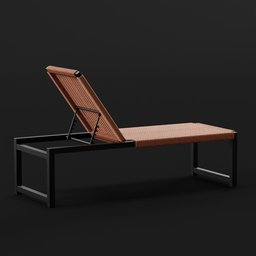
Label: furniture